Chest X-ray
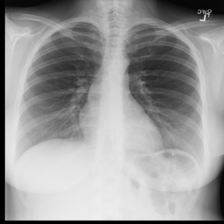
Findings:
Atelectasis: negative
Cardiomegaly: negative
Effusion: negative
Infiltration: negative
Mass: negative
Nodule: negative
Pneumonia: negative
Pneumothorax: negative
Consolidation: negative
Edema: negative
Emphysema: negative
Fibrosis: negative
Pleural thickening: negative
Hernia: negative